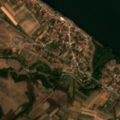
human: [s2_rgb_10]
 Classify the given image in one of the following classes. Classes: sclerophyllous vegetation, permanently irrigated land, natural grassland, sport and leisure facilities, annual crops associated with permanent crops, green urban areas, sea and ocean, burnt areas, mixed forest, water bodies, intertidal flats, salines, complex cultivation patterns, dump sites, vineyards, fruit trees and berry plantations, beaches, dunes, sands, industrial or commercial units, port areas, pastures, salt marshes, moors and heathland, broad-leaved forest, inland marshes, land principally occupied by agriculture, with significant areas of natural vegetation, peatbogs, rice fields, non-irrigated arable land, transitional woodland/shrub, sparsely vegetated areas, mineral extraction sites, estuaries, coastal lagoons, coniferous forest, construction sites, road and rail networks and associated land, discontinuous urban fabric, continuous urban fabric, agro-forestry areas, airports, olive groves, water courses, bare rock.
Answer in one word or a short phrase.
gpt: discontinuous urban fabric, non-irrigated arable land, pastures, complex cultivation patterns, transitional woodland/shrub, water courses